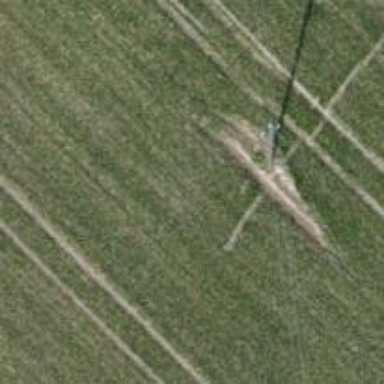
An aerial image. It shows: Minor power line with three cables.